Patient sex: M
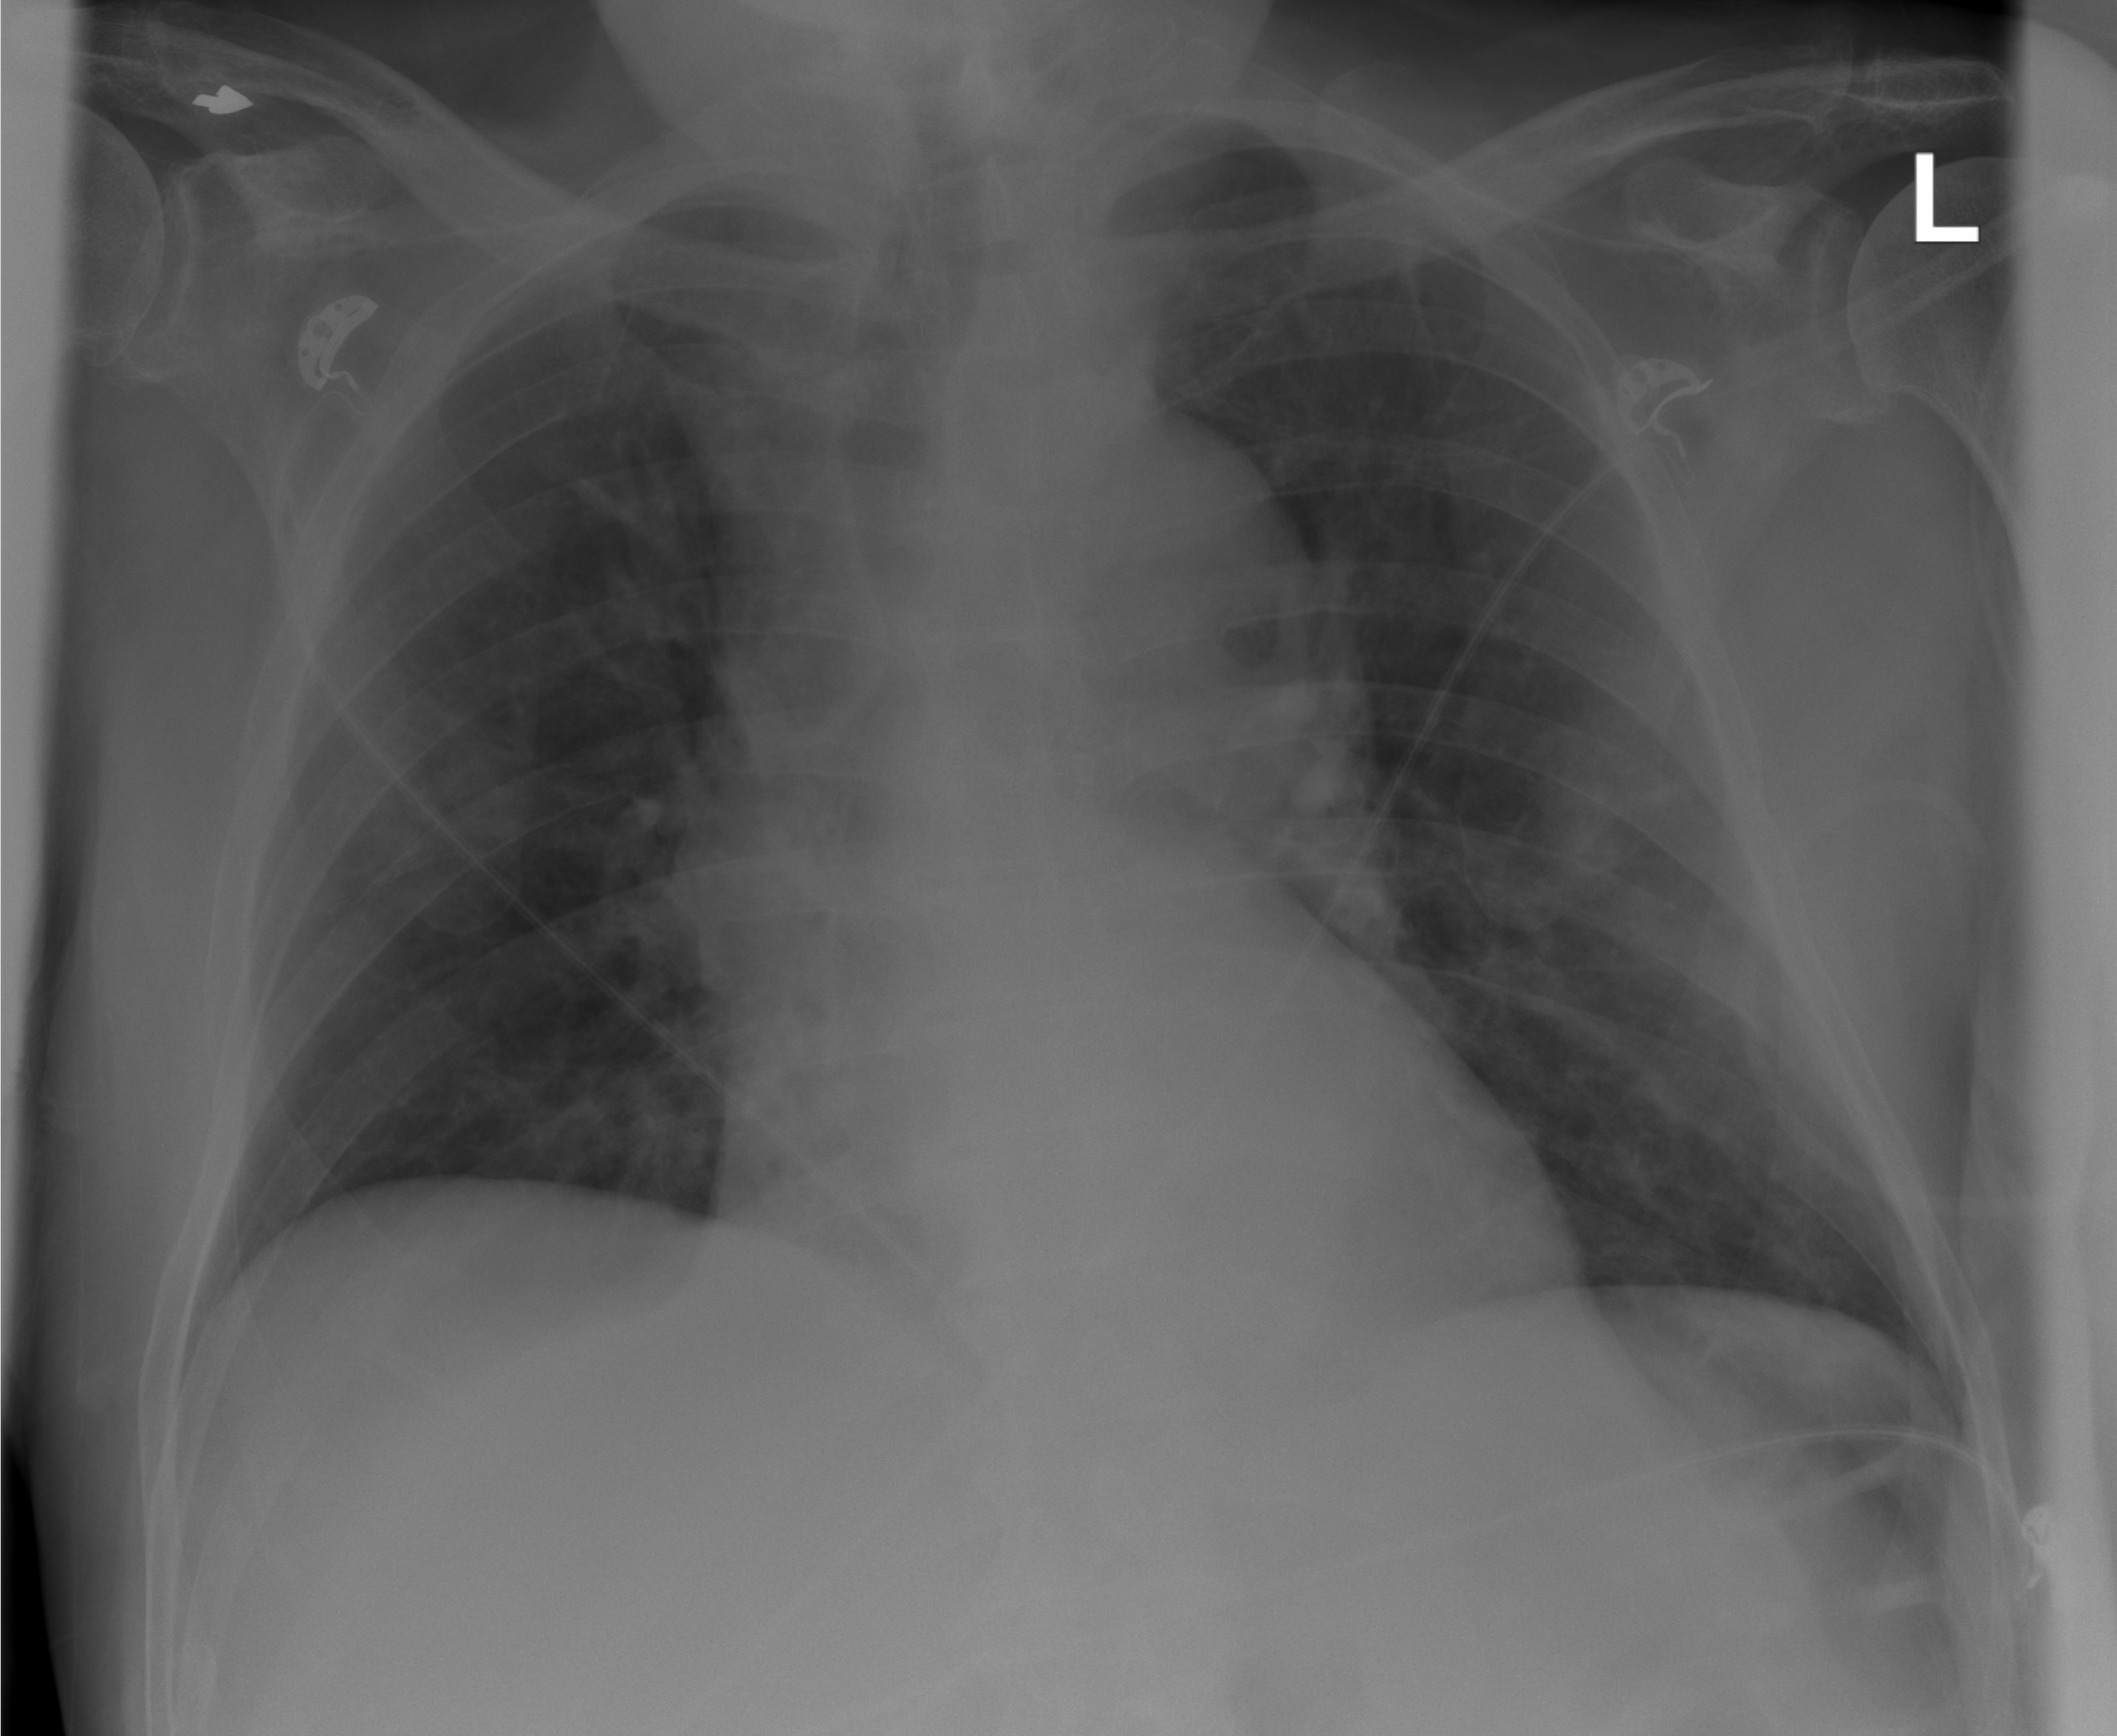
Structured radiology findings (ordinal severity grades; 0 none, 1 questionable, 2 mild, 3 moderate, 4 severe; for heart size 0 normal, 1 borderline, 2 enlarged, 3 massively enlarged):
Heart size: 0
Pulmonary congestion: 0
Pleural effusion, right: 0
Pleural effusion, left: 0
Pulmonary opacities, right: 0
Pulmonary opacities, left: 2
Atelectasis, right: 0
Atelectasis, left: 0